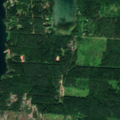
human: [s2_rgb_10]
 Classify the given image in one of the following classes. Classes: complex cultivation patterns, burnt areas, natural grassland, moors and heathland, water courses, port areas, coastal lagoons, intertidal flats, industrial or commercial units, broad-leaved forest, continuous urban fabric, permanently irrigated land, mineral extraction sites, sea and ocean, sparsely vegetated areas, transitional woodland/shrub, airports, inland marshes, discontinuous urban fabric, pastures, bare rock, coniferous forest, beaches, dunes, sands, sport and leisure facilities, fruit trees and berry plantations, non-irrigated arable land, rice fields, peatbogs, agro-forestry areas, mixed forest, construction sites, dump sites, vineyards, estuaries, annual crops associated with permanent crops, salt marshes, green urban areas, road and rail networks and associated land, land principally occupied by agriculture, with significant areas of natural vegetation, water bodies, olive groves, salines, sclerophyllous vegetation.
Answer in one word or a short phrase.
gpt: broad-leaved forest, coniferous forest, mixed forest, sea and ocean